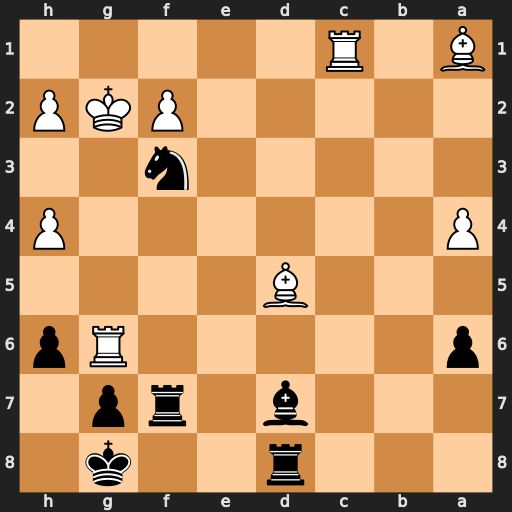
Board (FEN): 3r2k1/3b1rp1/p5Rp/3B4/P6P/5n2/5PKP/B1R5
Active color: b
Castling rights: -
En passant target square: -
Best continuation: Nxh4+ Kg3 Nxg6 Bxf7+ Kxf7